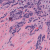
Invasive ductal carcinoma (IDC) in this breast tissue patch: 1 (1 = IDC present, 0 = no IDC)